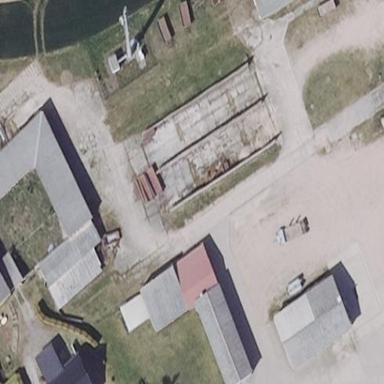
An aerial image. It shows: Bunker silo.